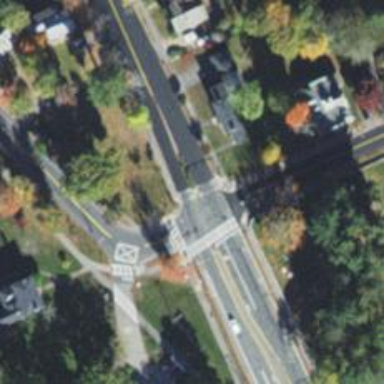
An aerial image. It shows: Marked road crossing.